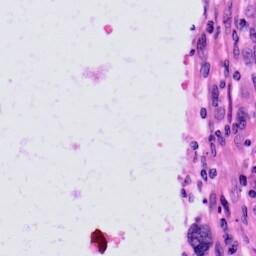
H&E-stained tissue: Skin